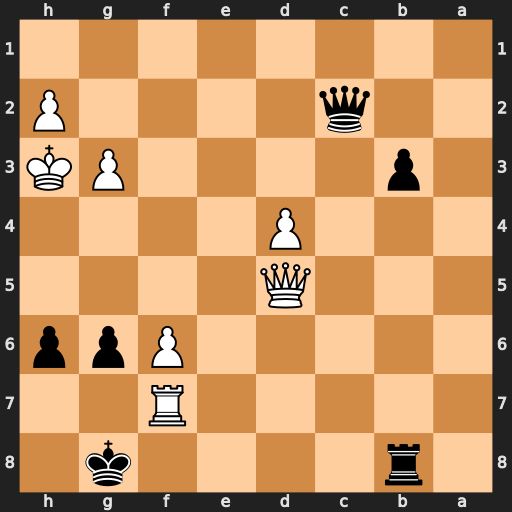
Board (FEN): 1r4k1/5R2/5Ppp/3Q4/3P4/1p4PK/2q4P/8
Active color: b
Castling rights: -
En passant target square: -
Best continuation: Qf5+ Qxf5 gxf5 Rg7+ Kf8